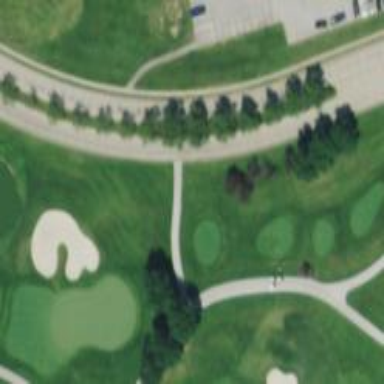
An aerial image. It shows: Area with grass used as rough in golf course.